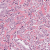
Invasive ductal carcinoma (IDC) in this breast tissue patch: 1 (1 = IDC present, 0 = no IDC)